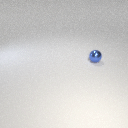
small blue metal sphere